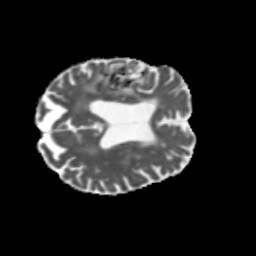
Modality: MD
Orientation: axial
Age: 79
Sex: female
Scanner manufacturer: siemens
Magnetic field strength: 3 T
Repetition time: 5.47 s
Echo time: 0.0854 s